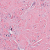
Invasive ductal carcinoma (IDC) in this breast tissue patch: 0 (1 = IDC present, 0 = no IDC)